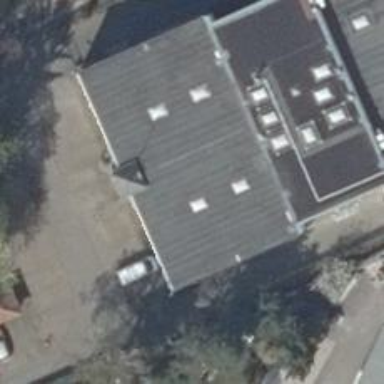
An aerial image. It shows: Car repair shop.